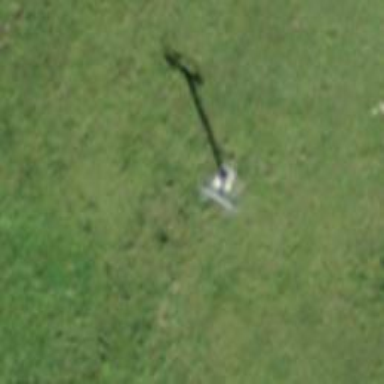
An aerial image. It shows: Pylon for aerialway.